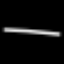
Label: line